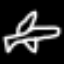
Label: airplane